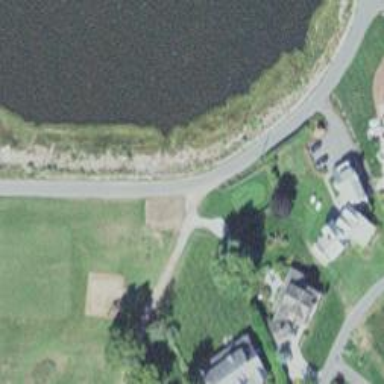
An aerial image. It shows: Path designated for golf carts.